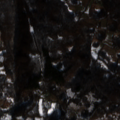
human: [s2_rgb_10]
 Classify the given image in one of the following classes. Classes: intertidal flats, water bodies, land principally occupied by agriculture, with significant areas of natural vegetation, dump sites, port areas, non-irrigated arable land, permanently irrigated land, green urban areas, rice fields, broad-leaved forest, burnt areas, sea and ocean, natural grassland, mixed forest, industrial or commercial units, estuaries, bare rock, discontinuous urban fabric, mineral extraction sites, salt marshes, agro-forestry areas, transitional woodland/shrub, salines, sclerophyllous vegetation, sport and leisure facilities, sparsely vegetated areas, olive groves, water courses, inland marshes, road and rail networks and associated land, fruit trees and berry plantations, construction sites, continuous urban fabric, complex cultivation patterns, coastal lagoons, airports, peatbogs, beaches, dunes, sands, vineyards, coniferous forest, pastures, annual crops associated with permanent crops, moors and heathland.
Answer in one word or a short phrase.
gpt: land principally occupied by agriculture, with significant areas of natural vegetation, broad-leaved forest